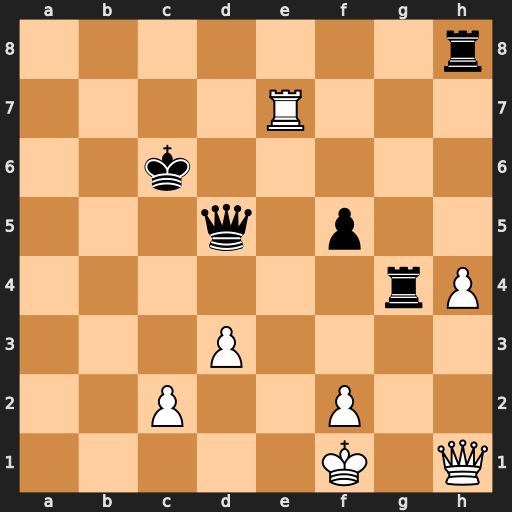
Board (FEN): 7r/4R3/2k5/3q1p2/6rP/3P4/2P2P2/5K1Q
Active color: w
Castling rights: -
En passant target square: -
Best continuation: Rc7+ Kxc7 Qxd5